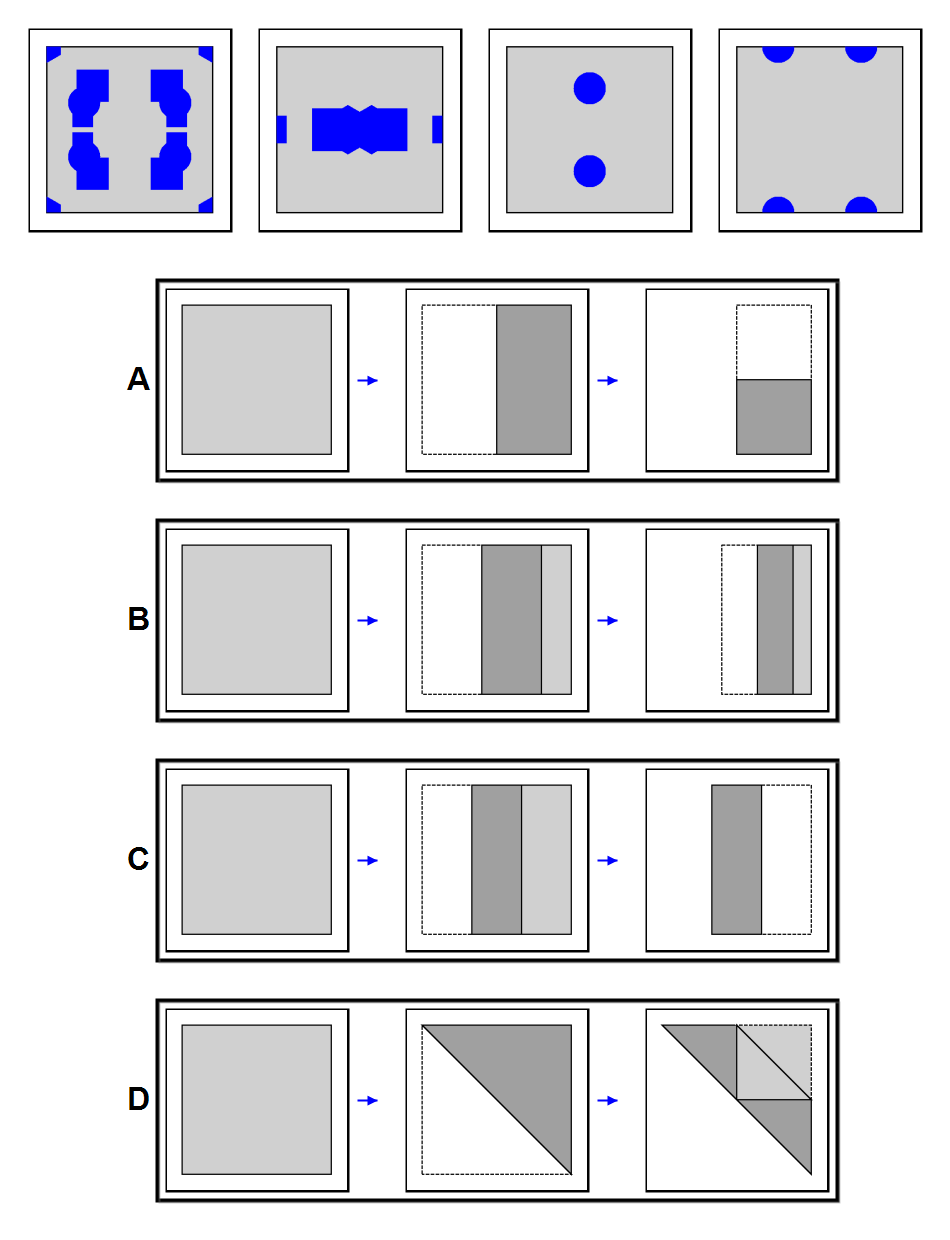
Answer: A